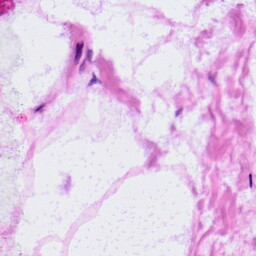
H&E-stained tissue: LymphNode